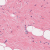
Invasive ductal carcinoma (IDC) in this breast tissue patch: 0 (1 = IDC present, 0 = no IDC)